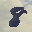
Label: 8